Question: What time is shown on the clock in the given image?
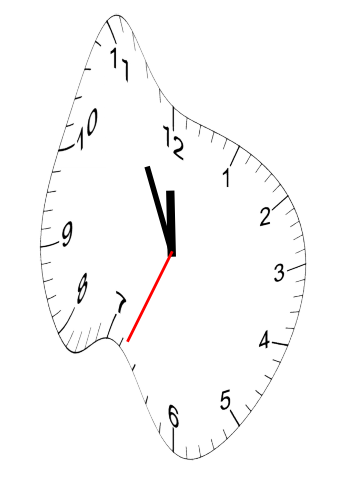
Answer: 11:55:34